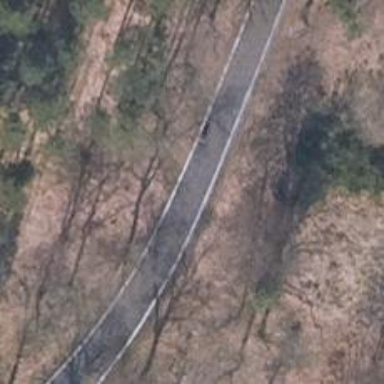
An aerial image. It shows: Secondary road with asphalt surface.